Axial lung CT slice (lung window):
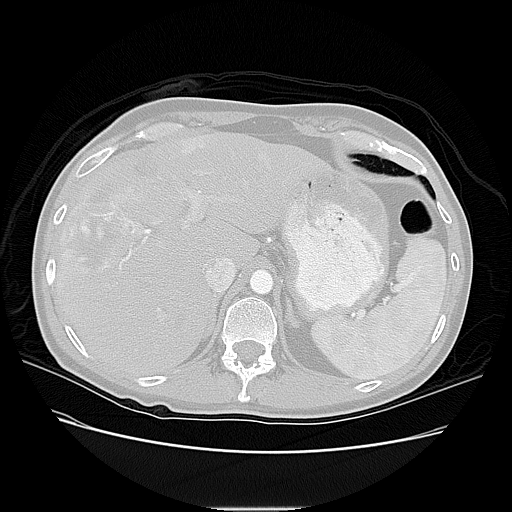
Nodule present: no